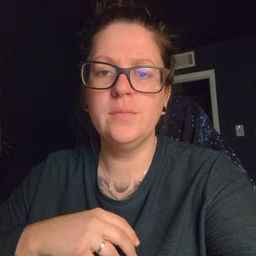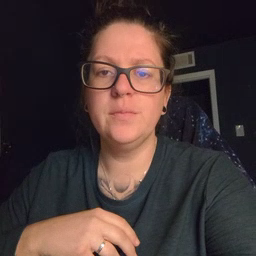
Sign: radio